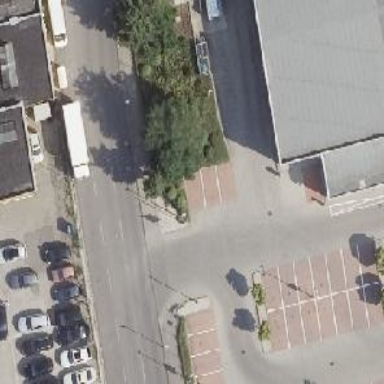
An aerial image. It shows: Road serving as parking aisle.